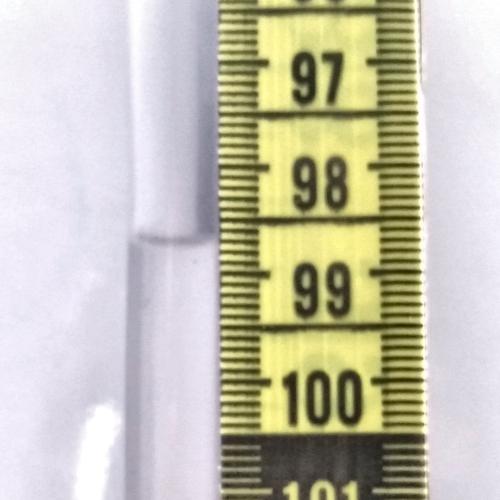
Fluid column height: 98.7 cm